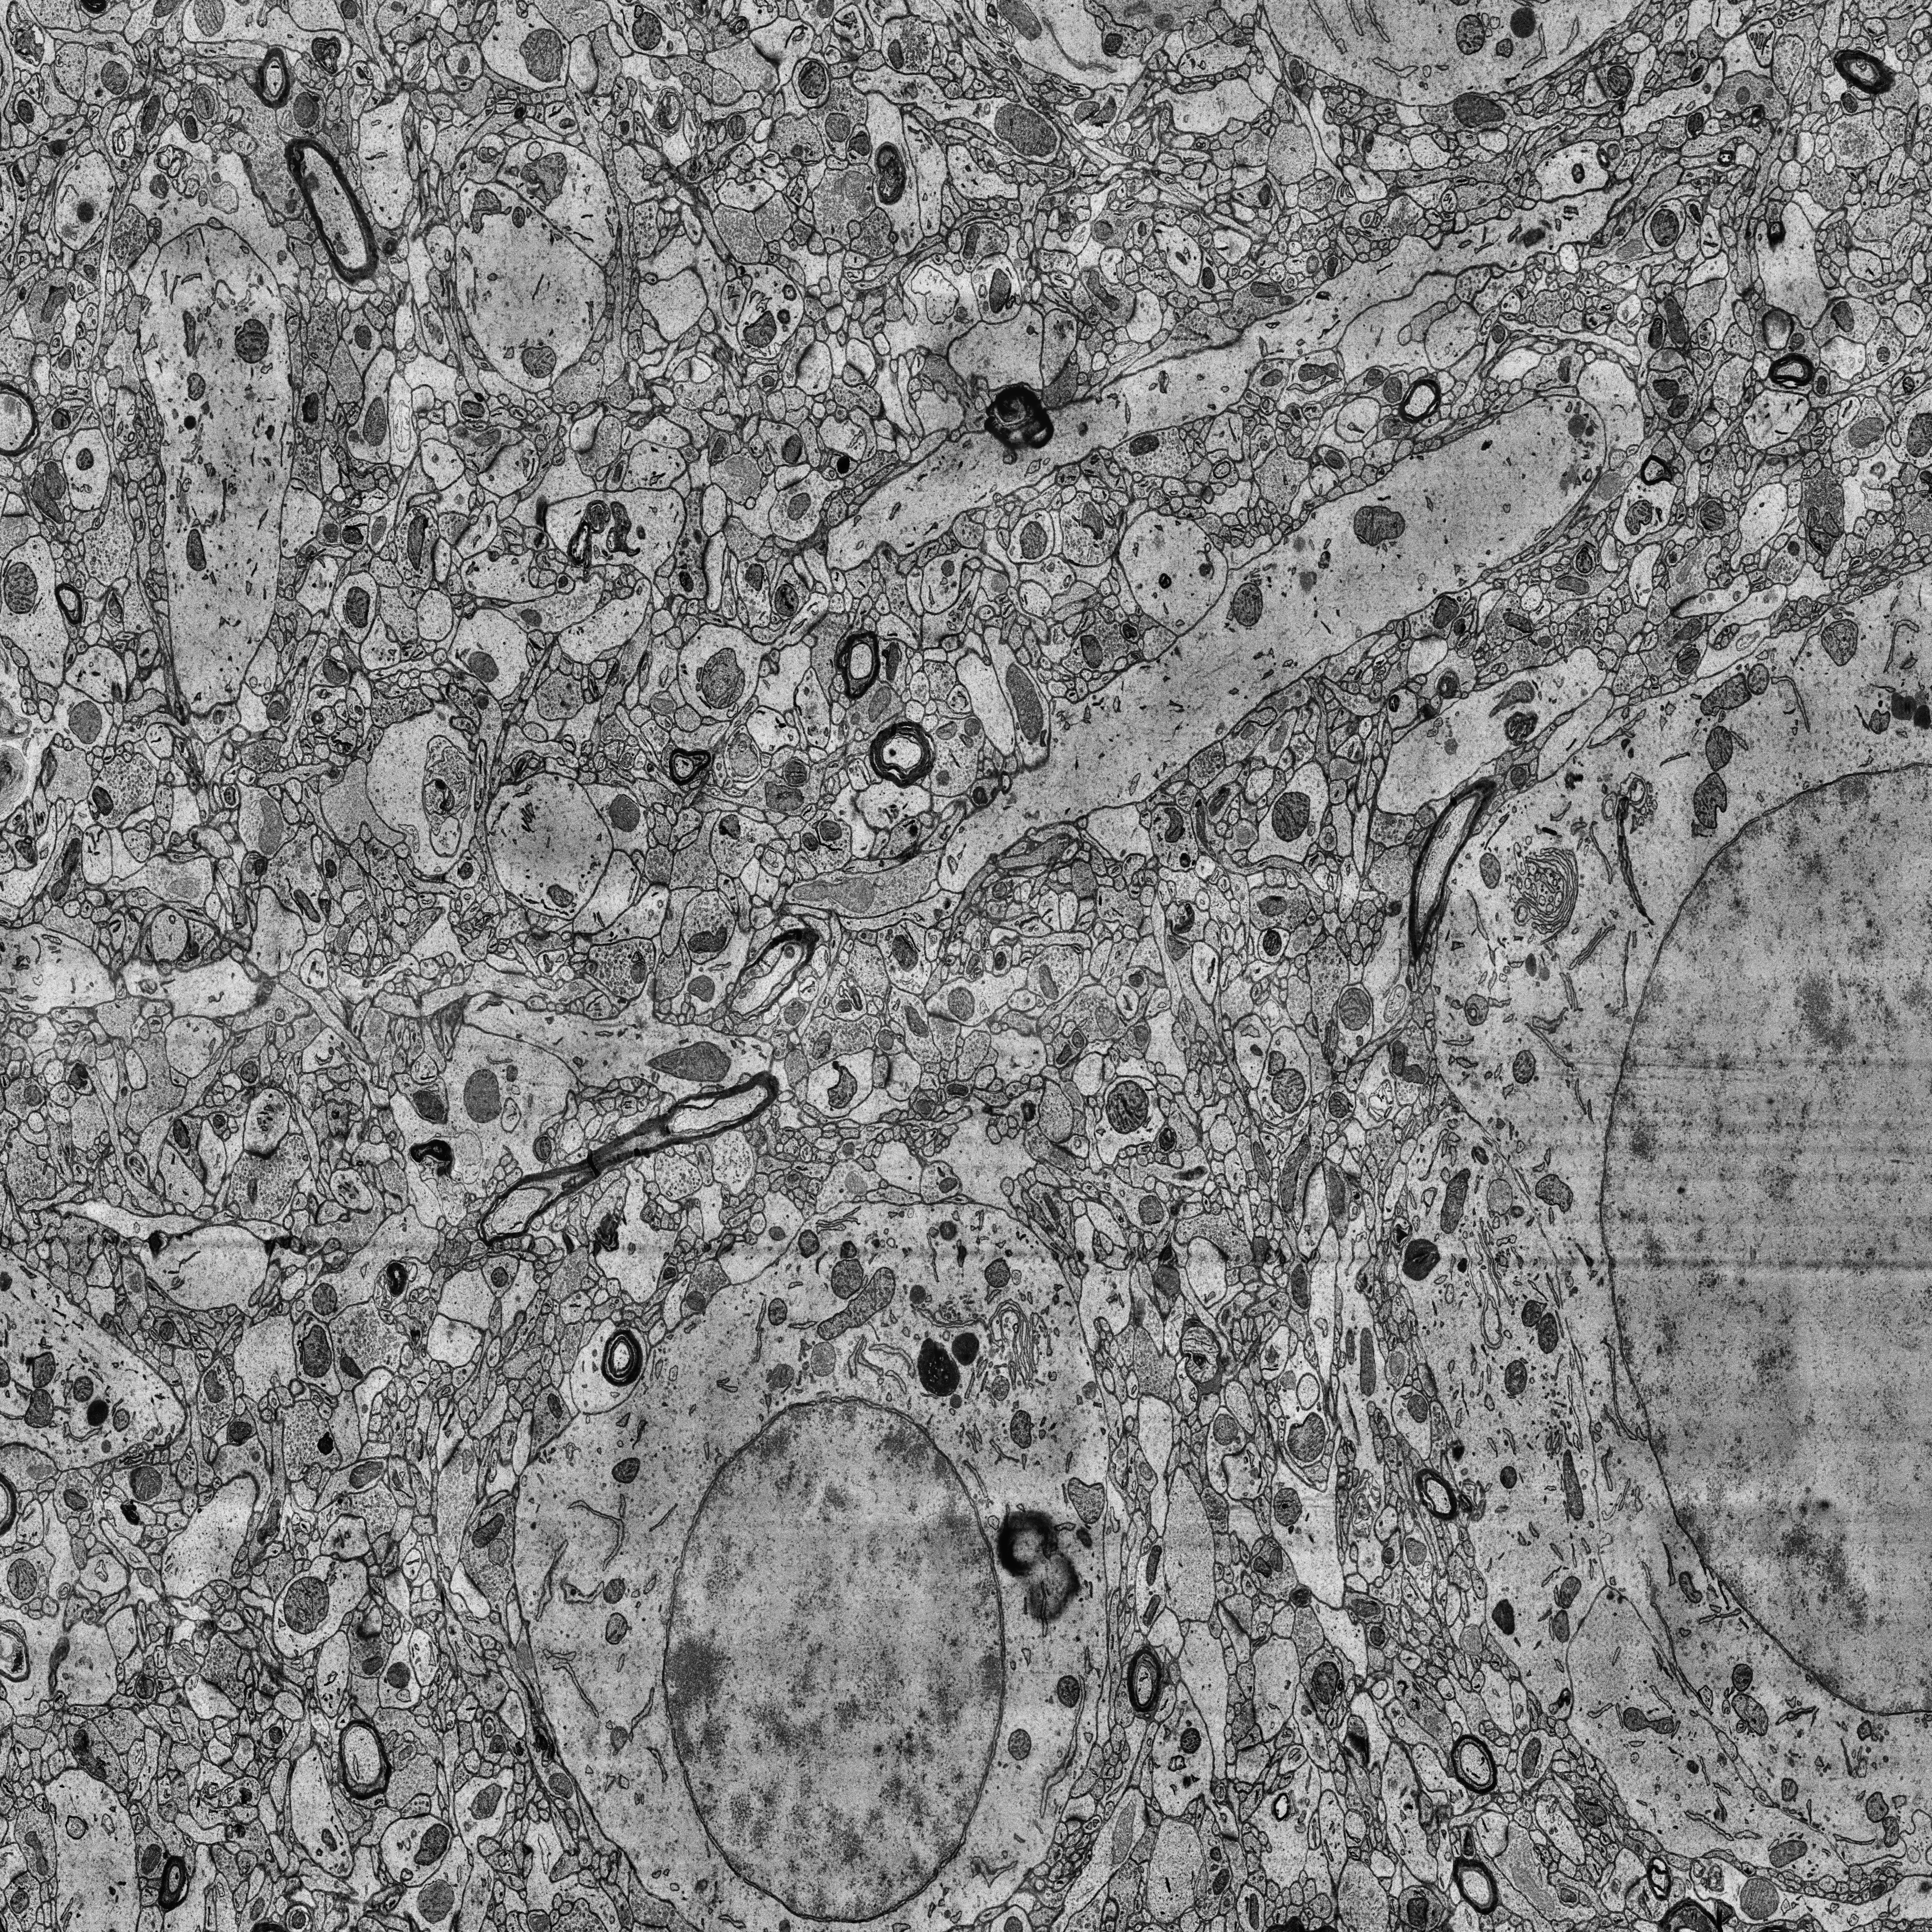
Electron microscopy slice of human cortex tissue
Slice depth (z): 376
Mitochondria instances in slice: 415